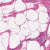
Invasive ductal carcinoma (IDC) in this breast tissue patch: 0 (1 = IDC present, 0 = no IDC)